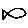
Label: fish